【题型】填空题　【知识点】平面几何　【难度】easy
如图，已知在四边形 $ABCD$ 中，$\angle DAB=90^\circ$，$\angle ABC=60^\circ$，$AB=BC$，点 $E$、$F$ 分别在线段 $AB$、$AD$ 上，如果 $CE \perp BF$，那么 $\frac{CE}{BF}$ 的值为\underline{\qquad}。

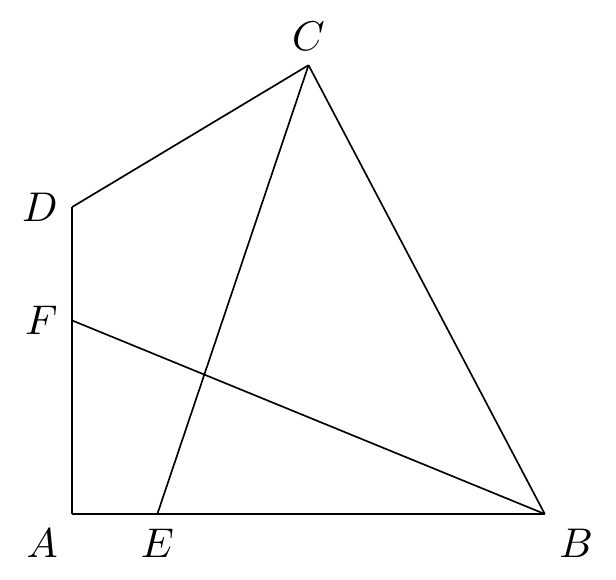
【解答】
解：过点 $C$ 作 $CM \perp AB$ 于点 $M$，设 $CE$ 交 $BF$ 于点 $O$。

$\because CM \perp AB$,

$\therefore \angle CME = 90^\circ$，

$\therefore \angle ECM + \angle CEM = 90^\circ$，

$\because CE \perp BF$，

$\therefore \angle BOE = 90^\circ$，

$\therefore \angle CEM + \angle ABF = 90^\circ$，

$\therefore \angle ECM = \angle ABF$，

又 $\angle FAB = \angle EMC = 90^\circ$，

$\therefore \triangle CME \sim \triangle BAF$，

$\therefore \frac{CE}{BF} = \frac{CM}{AB}$，

$\because AB = BC$，$\angle ABC = 60^\circ$，

$\therefore \frac{CE}{BF} = \frac{CM}{BC} = \sin 60^\circ = \frac{\sqrt{3}}{2}$，

故答案为：$\frac{\sqrt{3}}{2}$。
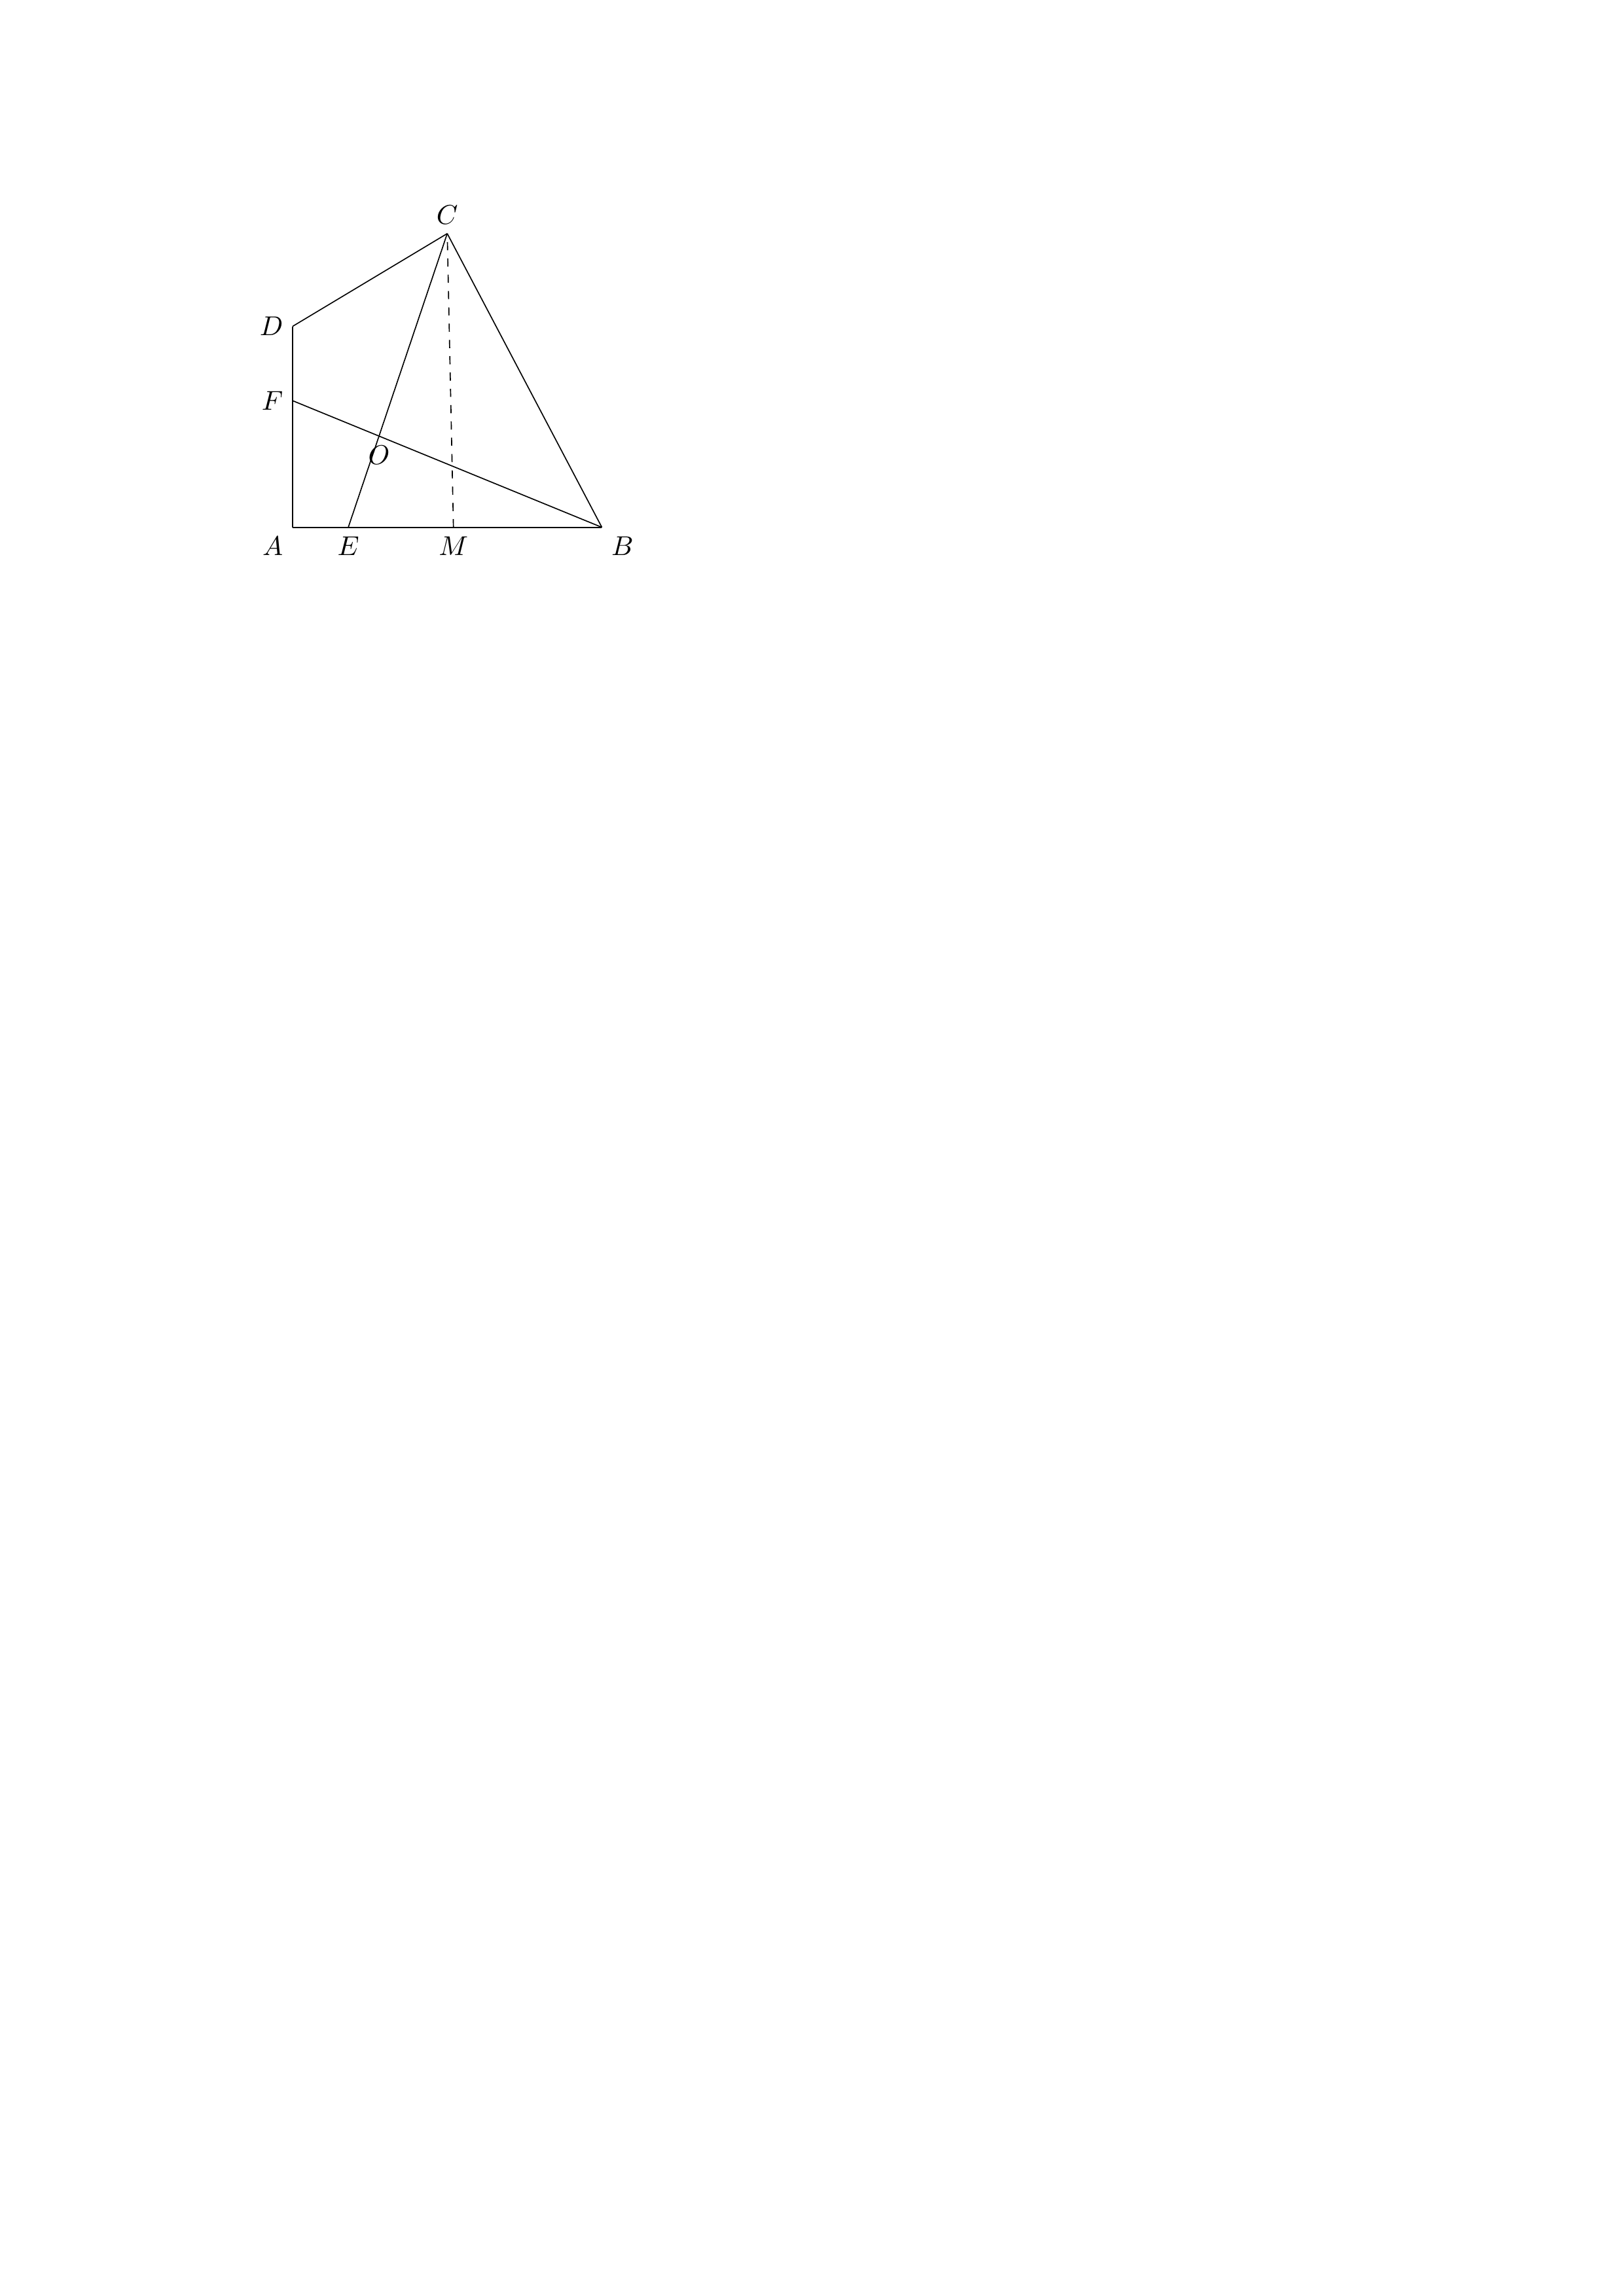